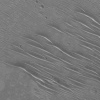
Atmospheric dust classification: not_dusty